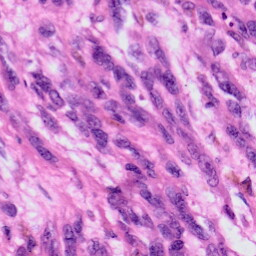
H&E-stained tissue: Skin